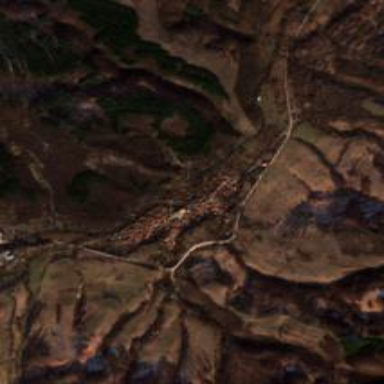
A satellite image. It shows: Village.